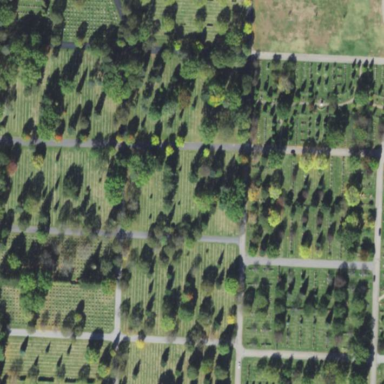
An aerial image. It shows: Historic memorial located in graveyard.